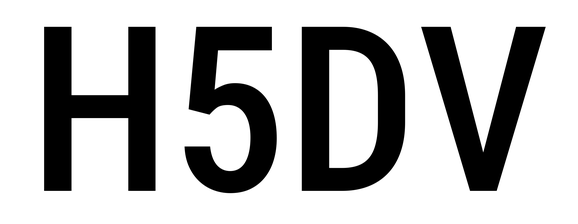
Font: Roboto_Condensed_Medium